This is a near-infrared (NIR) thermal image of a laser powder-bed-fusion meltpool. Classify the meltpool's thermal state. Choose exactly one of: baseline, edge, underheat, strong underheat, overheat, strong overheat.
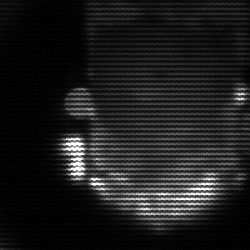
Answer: baseline